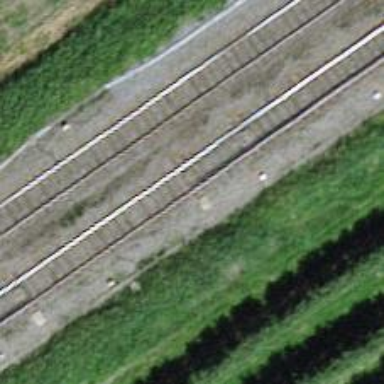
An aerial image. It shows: Single railway track with electrification through contact line.